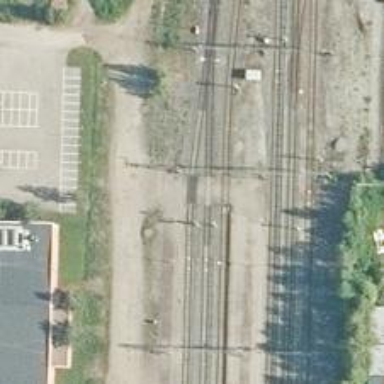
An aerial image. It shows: Level crossing with saltire marking.